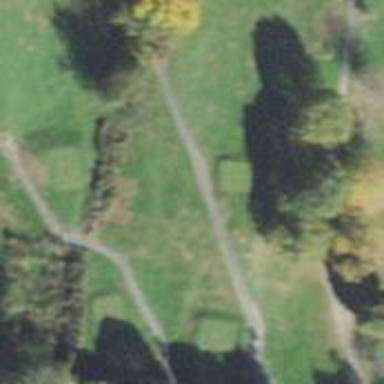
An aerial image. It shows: Service road designated as golf cart path.